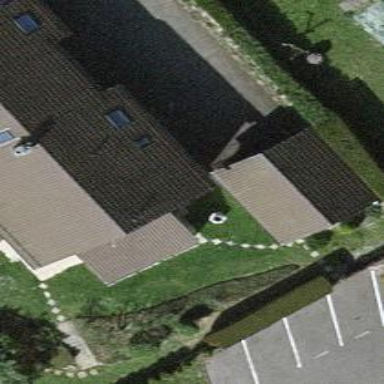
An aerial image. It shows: Garage.